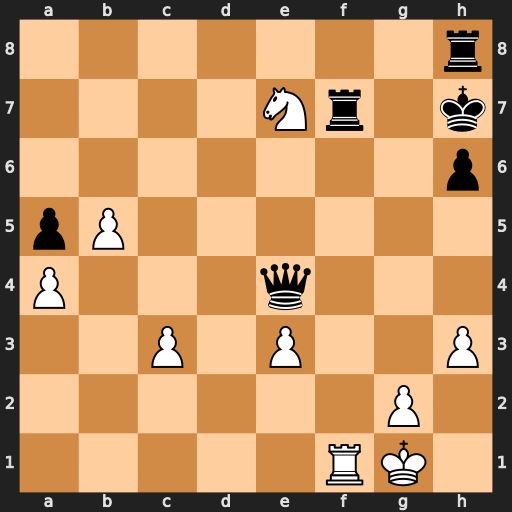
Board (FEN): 7r/4Nr1k/7p/pP6/P3q3/2P1P2P/6P1/5RK1
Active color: w
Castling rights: -
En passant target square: -
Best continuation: Rxf7#